Interaction volume radius: 5 \u00c5
Interaction volume height: 10 \u00c5
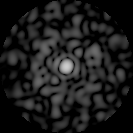
Disorder parameter: 0.8508